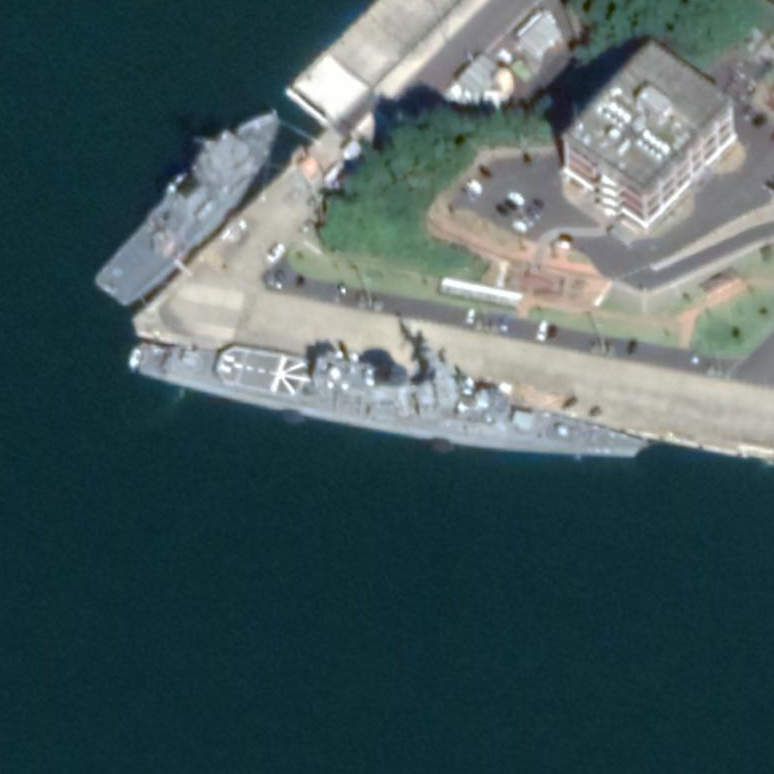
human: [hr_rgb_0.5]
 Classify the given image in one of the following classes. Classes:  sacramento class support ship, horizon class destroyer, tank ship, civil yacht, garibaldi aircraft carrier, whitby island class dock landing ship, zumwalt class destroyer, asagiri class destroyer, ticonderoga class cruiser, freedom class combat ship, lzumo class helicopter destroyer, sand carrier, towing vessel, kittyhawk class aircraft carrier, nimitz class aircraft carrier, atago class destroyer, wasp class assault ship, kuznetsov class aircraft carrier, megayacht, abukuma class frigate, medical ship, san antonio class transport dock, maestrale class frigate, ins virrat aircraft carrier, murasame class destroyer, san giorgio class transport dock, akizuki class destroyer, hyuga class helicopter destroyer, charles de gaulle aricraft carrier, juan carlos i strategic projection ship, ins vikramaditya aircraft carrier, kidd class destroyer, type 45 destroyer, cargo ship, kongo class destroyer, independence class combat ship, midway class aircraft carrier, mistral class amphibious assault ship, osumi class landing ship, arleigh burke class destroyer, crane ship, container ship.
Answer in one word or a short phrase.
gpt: Abukuma class frigate